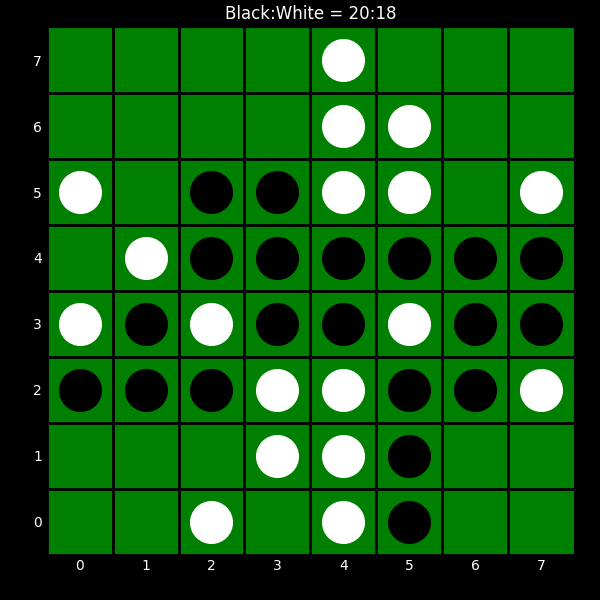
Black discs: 20
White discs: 18